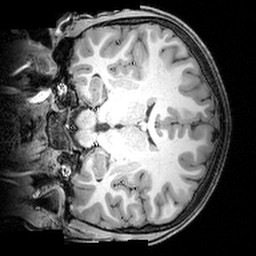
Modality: T1w
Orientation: coronal
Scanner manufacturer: siemens
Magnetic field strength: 3 T
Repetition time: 1.9 s
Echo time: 0.00397 s